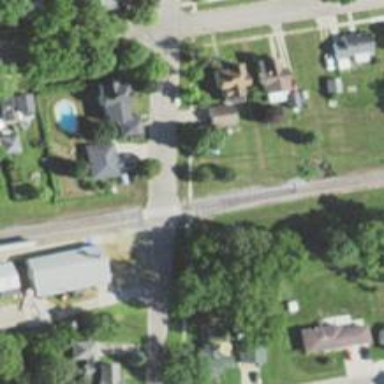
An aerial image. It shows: Railway crossing.